Question: I am really struggling with the simple task to write a Code to fill missing data in a measurement file. I've never coded before so it is quite difficult.
---
I have uploaded a picture with an example of the problem.
The source format is a .csv file with two columns, a timestamp (hh:mm:ss) and a value for each timestamp.
I created the row 'time value' in excel, which is displaying the timestamp as a number. (minute 1 = 1/1440 to minute 59 = 1439/1440).
In column D, I put the difference between two timesteps, which should be around 0.007 for a 1-minute step.
However, the problem is that some minutes are missing in the data throughout the column, sometimes only one minute and sometimes multiple.
---
So what I need would be a Matlab Code, for instance, that would go through the timestamps or time values and identify missing minutes and write the values of its previous minute.
For example. Minute 6 missing? --> Write row for minute 6 and give it the value of minute 5.
I hope my problem is clear, otherwise, I am happy to explain more details.
--
Cheers
Alison :)
PS: The multiple files each have hundreds of thousands of data. That's why I would need an automated code :)

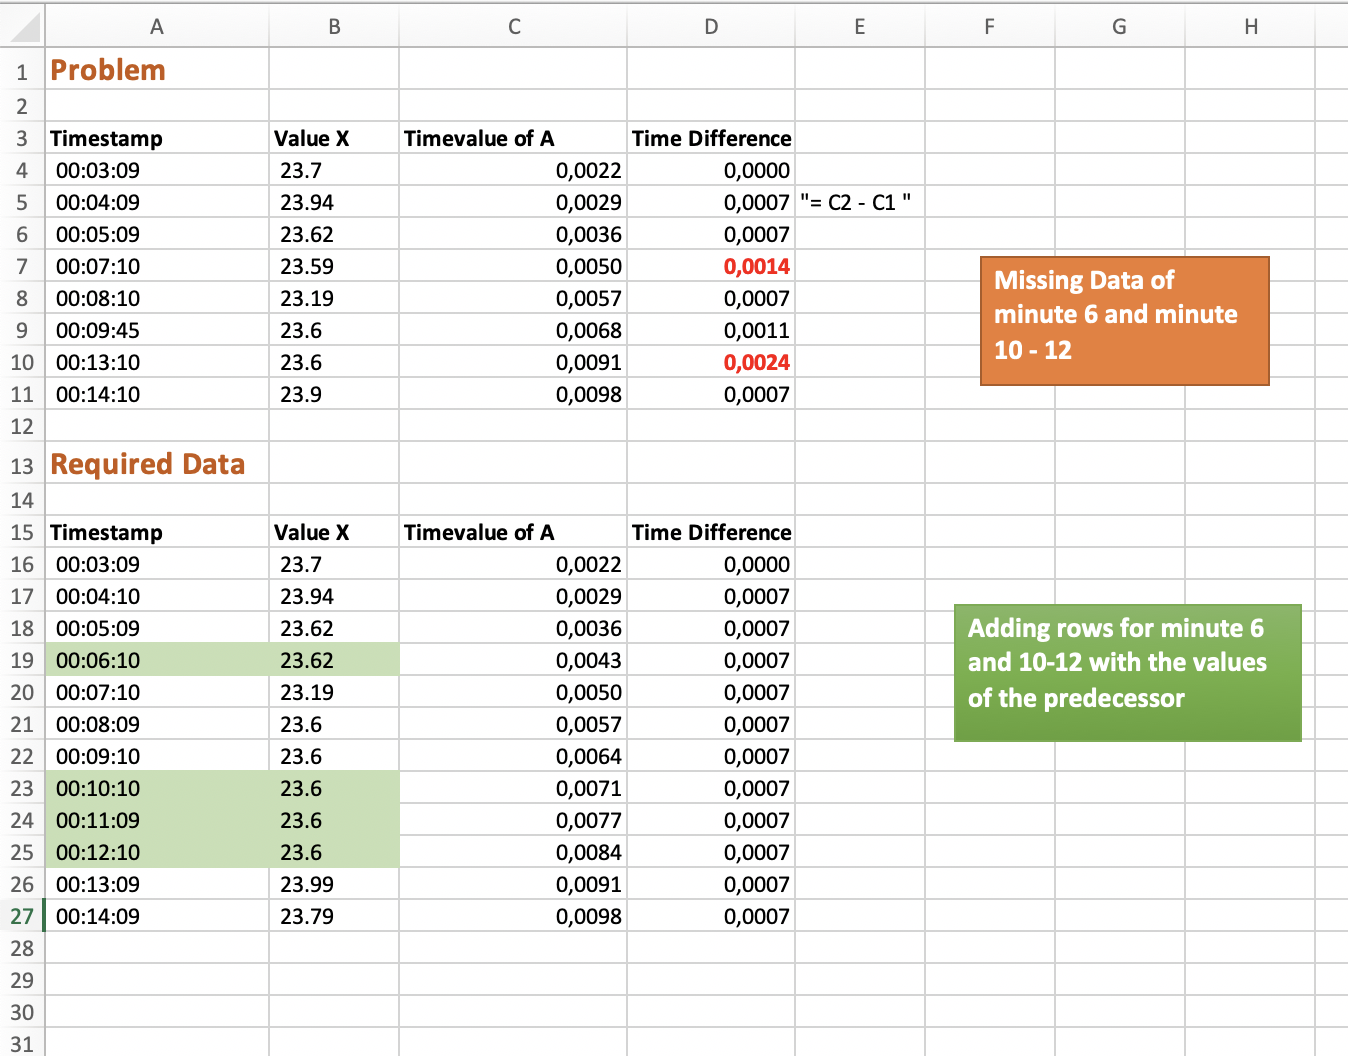
Answer: I think you can do stuff like this :
'''
Sub test()
lastrow = Worksheets("Inactive").Cells(Rows.Count, 1).End(xlUp).Row
For i = 3 To lastrow
If Format(TimeValue(CDate(Cells(i, 1).Value)) - TimeValue(CDate(Cells(i - 1, 1).Value)), "hh:mm:ss") > "00:01:00" Then
Rows(i).Insert
Cells(i, 1).Value = Format(TimeValue(CDate(Cells(i - 1, 1).Value) + "00:01:00"), "hh:mm:ss")
Cells(i, 2).Value = Cells(i - 1, 2).Value
End If
Next
End Sub
'''
<URL>
<URL>